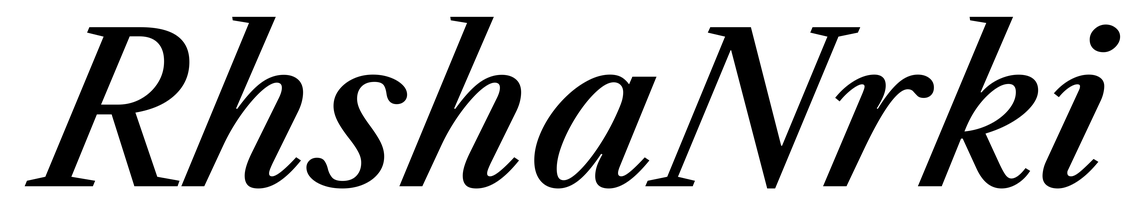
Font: LibreCaslonText-Italic_Medium_Italic